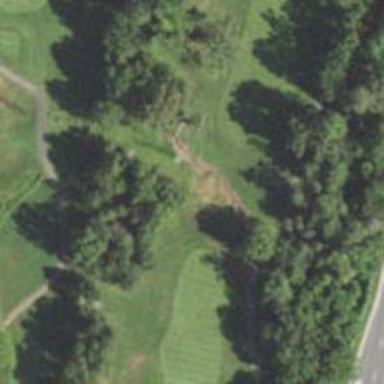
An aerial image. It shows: Picturesque scene of golf course with lateral water hazard.